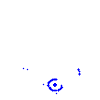
Particle: proton